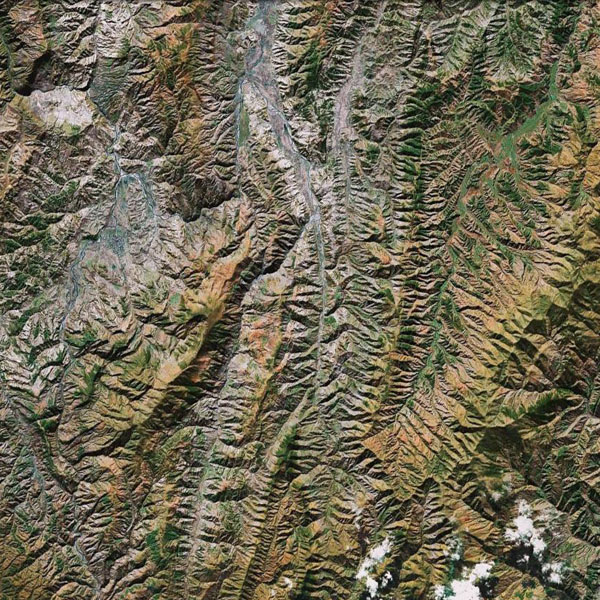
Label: Mountain